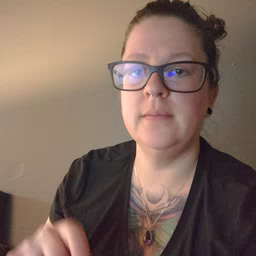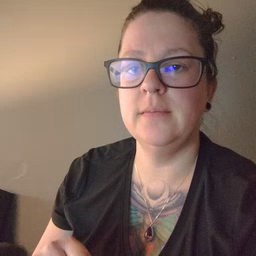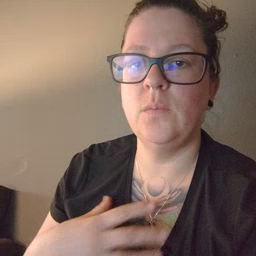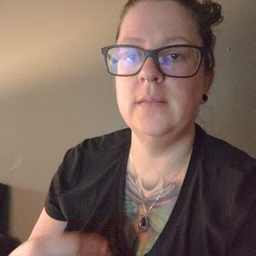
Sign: white